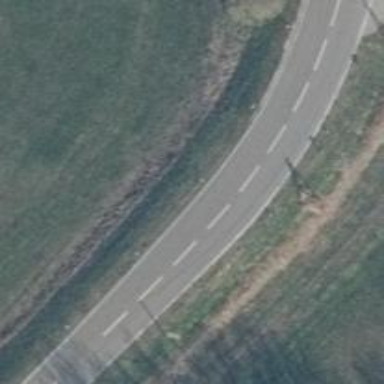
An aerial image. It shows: Tertiary road with concrete surface.